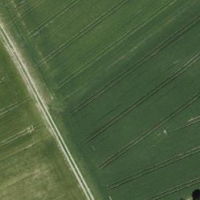
EUNIS habitat code: 52
Species observed at this site:
Campanula rapunculus